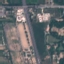
Land use / land cover: Highway